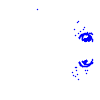
Particle: kaon